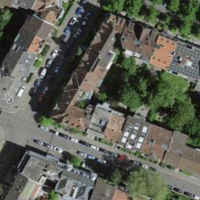
EUNIS habitat code: 54
Species observed at this site:
Muehlenbeckia complexa